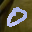
Label: 0